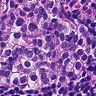
Metastatic tissue present: yes